一年级 · 算术
(5 分）这辆公共汽车上原来有 9 位乘客, 途中有 5 位乘客下车, 4 位乘客上车, 这时车上共有多少位乘客?

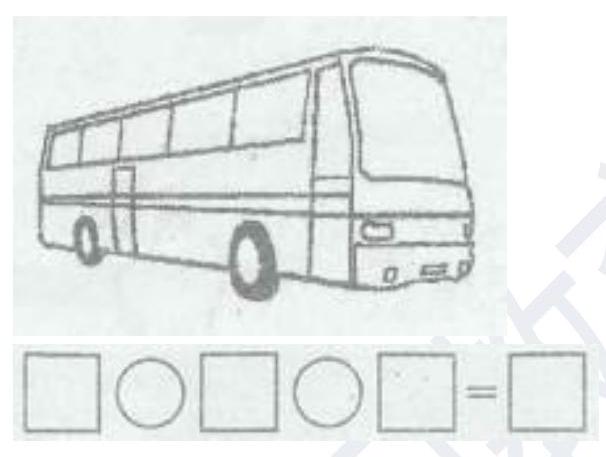
答案: $9-5+4=8$